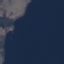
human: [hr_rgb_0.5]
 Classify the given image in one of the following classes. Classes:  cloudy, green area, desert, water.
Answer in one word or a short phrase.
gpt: water